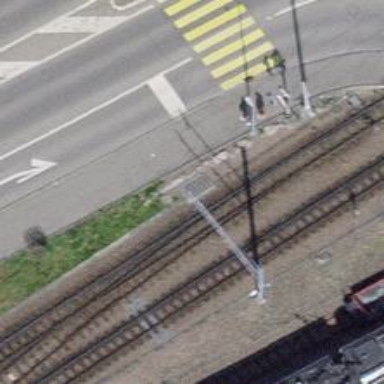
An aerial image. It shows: Narrow-gauge railway siding with electrified contact lines.